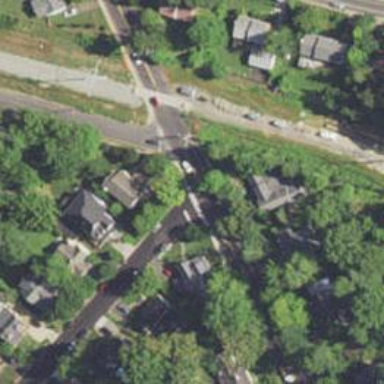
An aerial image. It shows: Uncontrolled road crossing.